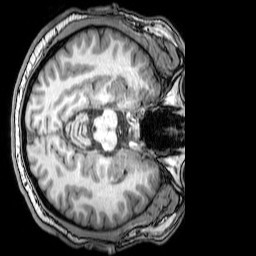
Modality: T1w
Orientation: axial
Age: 25
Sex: male